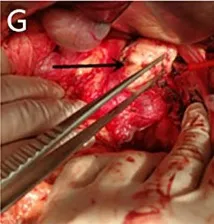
(A-I) The enhanced Computed Tomography (CT) and three-dimensional reconstruction performance and the intraoperative situation of case 3.
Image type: medical_photograph (other_medical_photograph)